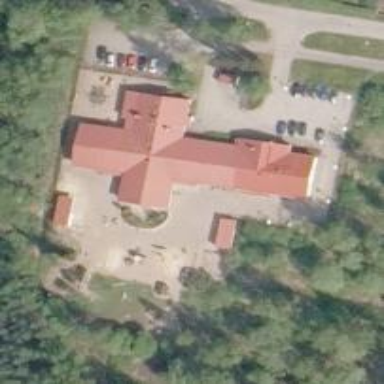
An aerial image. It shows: Kindergarten.